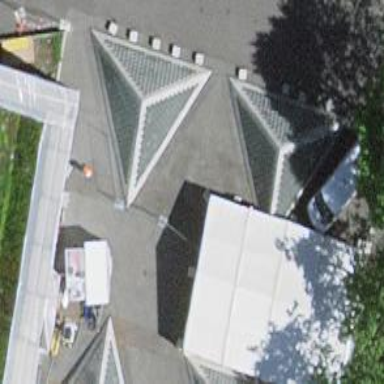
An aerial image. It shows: Building with pyramidal glass roof.